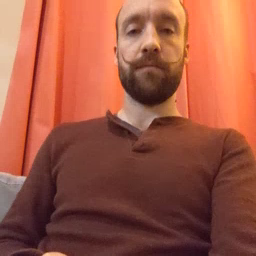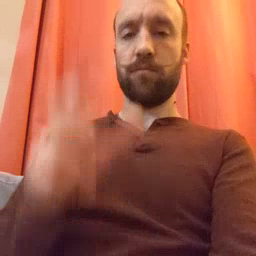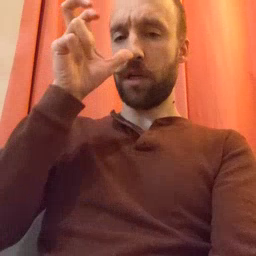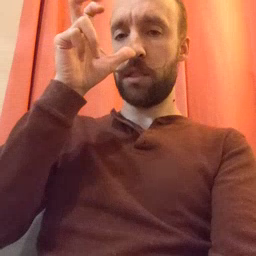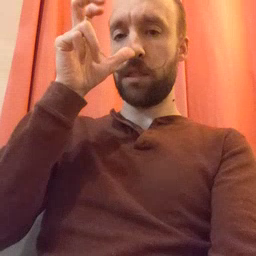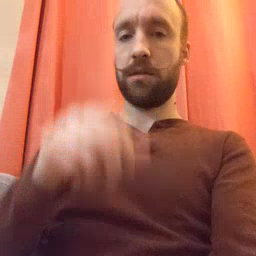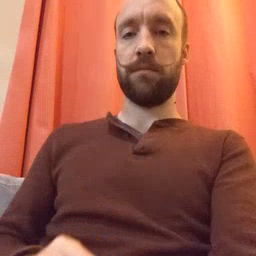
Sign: bug